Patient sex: M
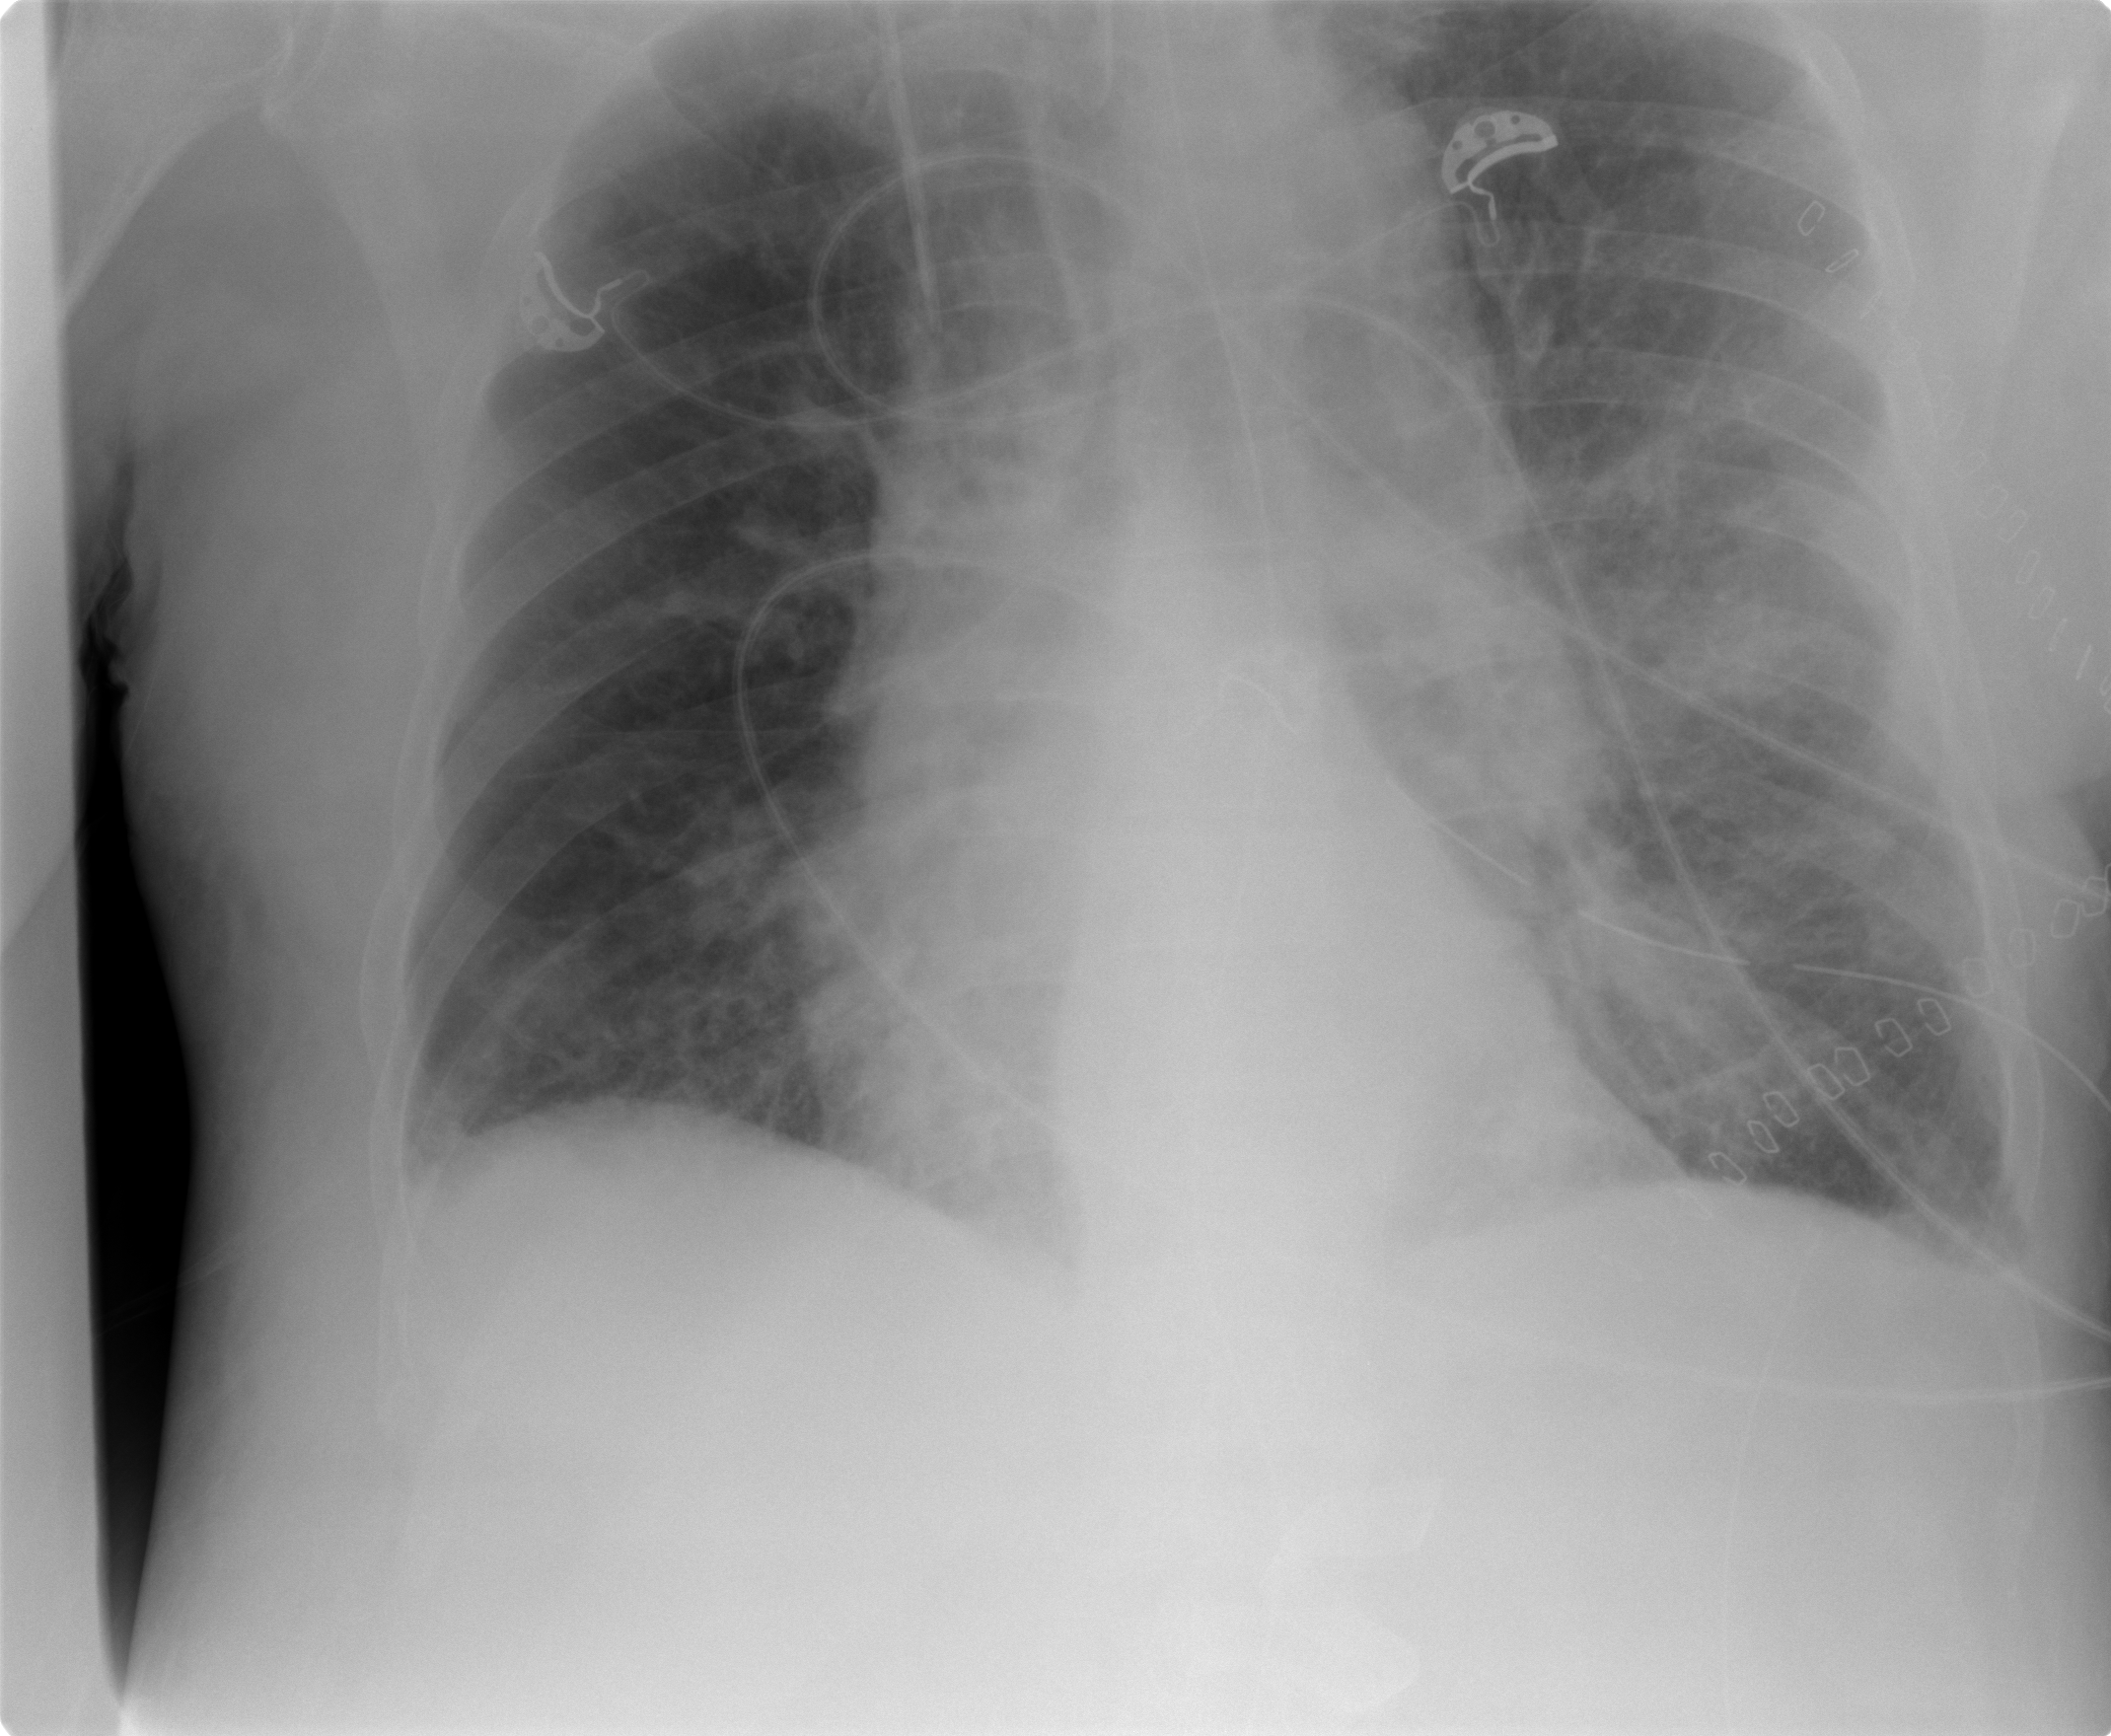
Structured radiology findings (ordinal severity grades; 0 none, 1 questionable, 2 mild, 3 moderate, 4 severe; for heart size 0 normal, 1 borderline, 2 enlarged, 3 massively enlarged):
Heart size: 0
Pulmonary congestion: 1
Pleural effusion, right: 1
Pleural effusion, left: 1
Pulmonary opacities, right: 2
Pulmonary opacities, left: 2
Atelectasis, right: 1
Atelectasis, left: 1